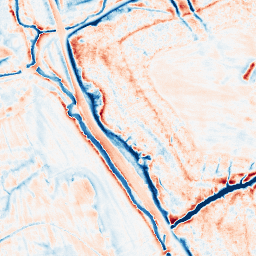
Category: edge_preserving
Decomposition family: anisotropic_diffusion
Decomposition parameters: iterations: 50
kappa: 100
gamma: 0.15
Upsampling method: quartic
Upsampling parameters: scale: 8
Upsampling scale: 8